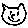
Label: cat